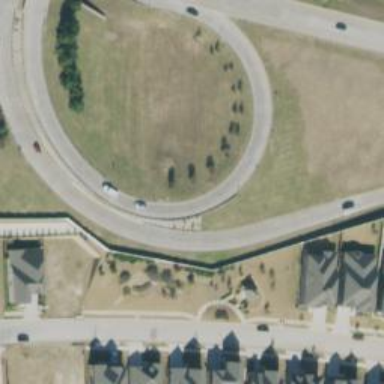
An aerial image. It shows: Secondary link road.